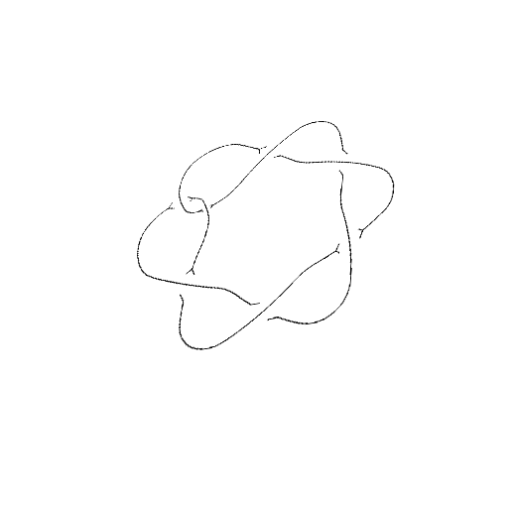
Crossing number: 7